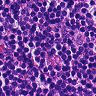
Metastatic tissue present: no